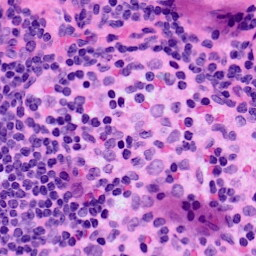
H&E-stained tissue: LymphNode